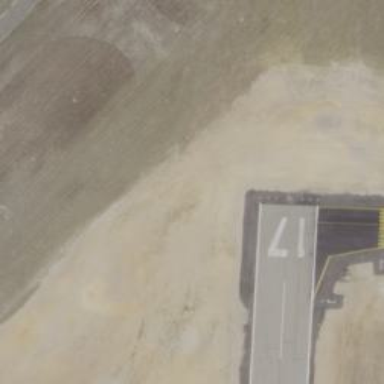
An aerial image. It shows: Asphalt taxiway in the airport.